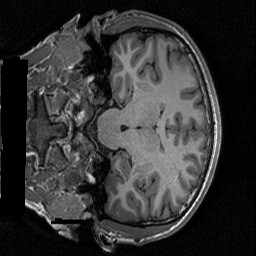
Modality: T1w
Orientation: coronal